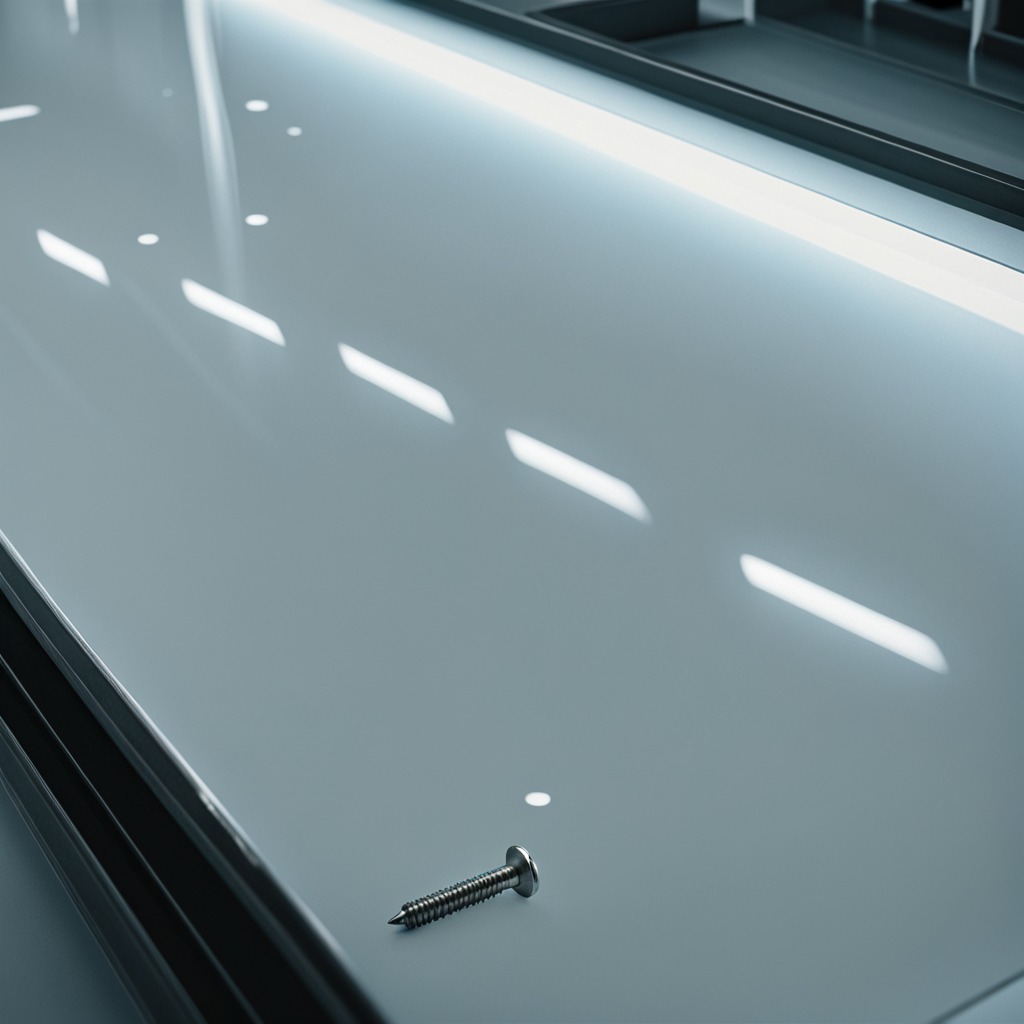
A metal screw is lying on the table in the ship maintenance bay.